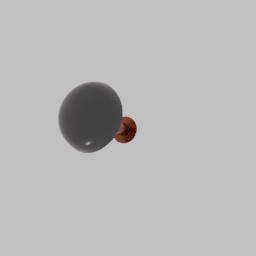
Label: lighting